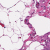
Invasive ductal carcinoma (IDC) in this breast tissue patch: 0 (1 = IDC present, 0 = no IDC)